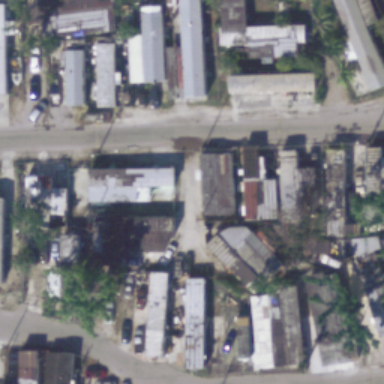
Many mobile homes arranged haphazardly in the mobile home park .